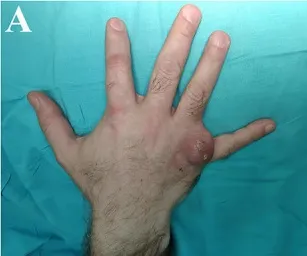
Diagnostics and surgical treatment. (A) Macroscopic observation of the hand on admission: a round infiltrated formation with a fistulous opening was located at the base of the ring finger.
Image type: medical_photograph (other_medical_photograph)